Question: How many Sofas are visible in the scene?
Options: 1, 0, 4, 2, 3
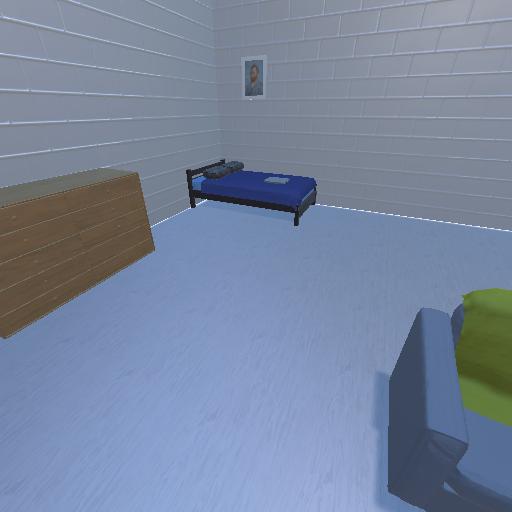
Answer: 1